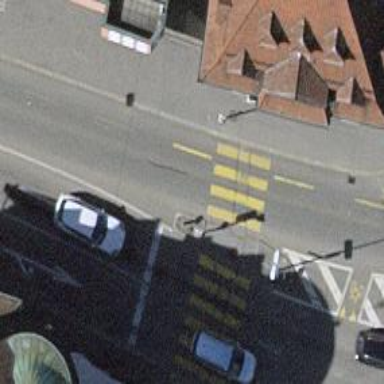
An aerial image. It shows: Road crossing with traffic signals and island.